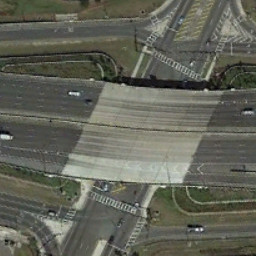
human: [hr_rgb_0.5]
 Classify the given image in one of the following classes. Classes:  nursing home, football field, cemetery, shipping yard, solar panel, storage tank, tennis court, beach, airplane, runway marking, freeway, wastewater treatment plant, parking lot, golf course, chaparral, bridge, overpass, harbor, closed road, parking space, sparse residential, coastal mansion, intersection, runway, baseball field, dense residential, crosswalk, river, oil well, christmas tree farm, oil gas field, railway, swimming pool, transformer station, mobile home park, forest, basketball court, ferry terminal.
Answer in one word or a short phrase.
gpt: overpass